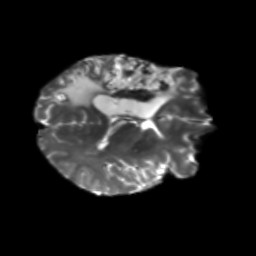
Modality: T2w
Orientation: axial
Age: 46
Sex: male
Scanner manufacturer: siemens
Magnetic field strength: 3 T
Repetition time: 5.47 s
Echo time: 0.0854 s